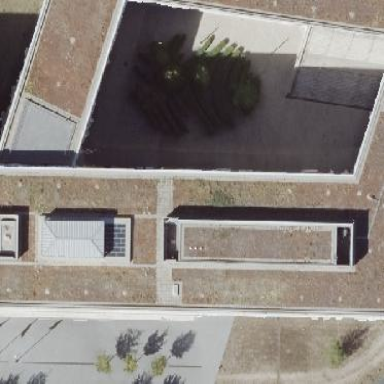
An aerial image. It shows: Office building.